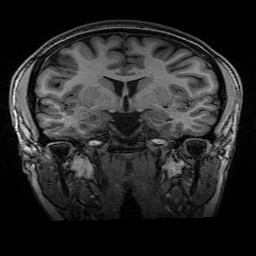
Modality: T1w
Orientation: sagittal
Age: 18
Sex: female
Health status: healthy
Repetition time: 2.53 s
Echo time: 0.0034 s